Question: Can I have a custom project view in 'IntelliJ IDEA'? For example in 'Android Studio' we get this:

Now, I want a custom one like that to show only java files and one to show only xml files. It is possible to do so?
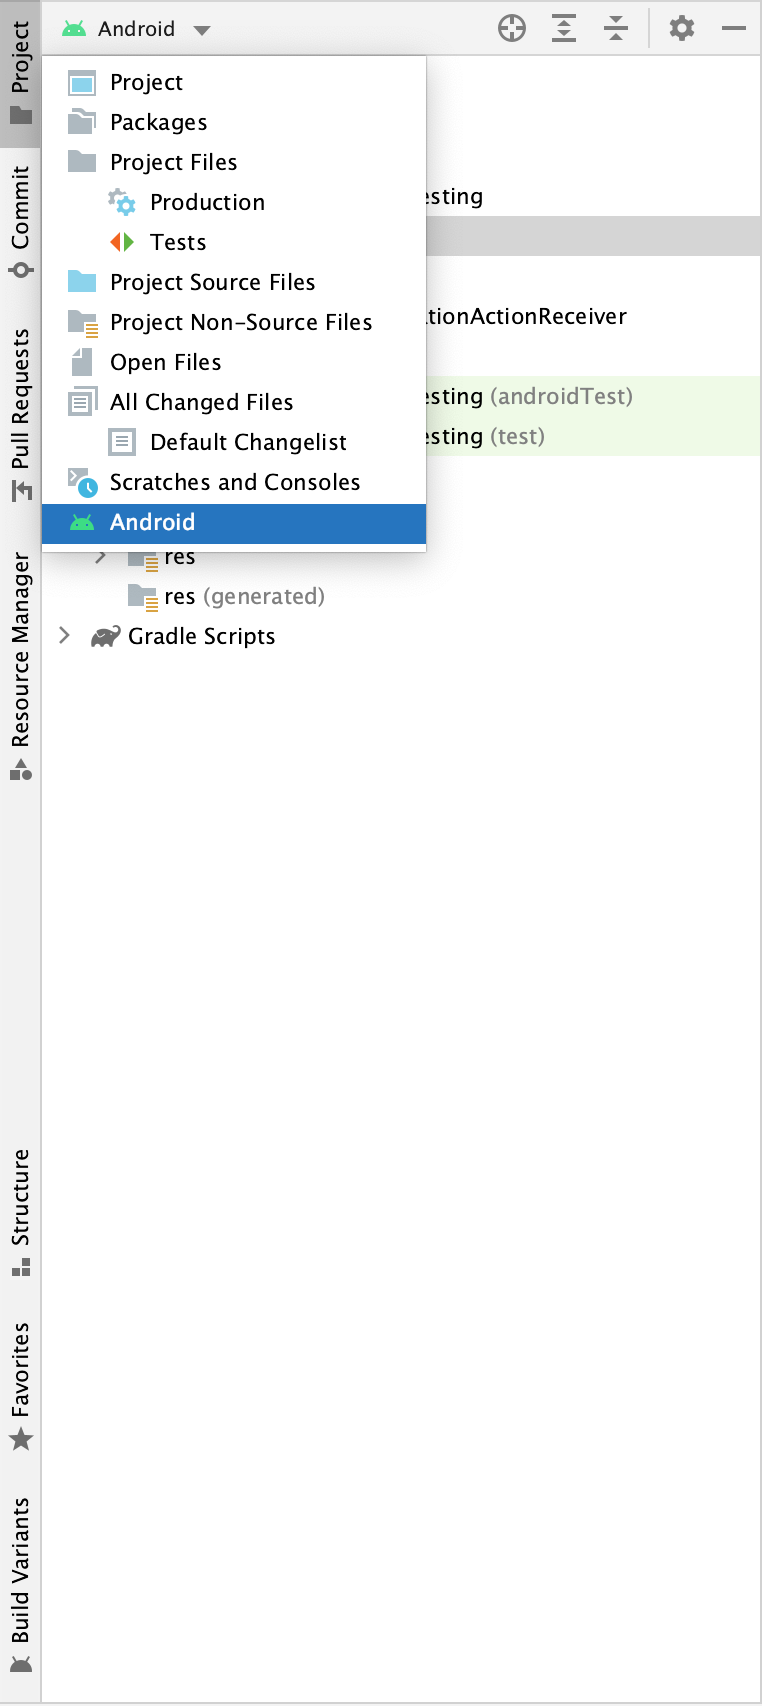
Answer: You can use custom scopes for that: <URL>